Question: I have a event search results page where users can click a "Add to favorites" button.
Clicking the button performs a POST to add the event to the user's favorites. If they search again, they will now see a "Remove from favorites" button instead of an "Add to favorites" button for that event.
Currently in the favorites controller create action I use a respond_to so format.js allows user to stay on that search results page.
But how do I then render the partial for the "Remove from favorites" button, instead of the partial for the "Add to favorites" button.
That way they can click "Remove from favorites" for the item they just favorite if necessary.
Screenshot and code below. Thanks in advance.

-------------- search results item renderer ---------------
'''
<div id="add_remove_favorite" class="user_event_info_container">
<% if (signed_in? && current_user && current_user.id != user_event.user_id) %>
<%= render partial: "shared/add_remove_favorite",
locals: { user_event: user_event } %>
<% end %>
</div>
'''
------------- shared/_add_remove_favorite.html.erb ---------
'''
<% if current_user.following?(user_event) %>
<%= render partial: 'shared/remove_favorite',
locals: { user_event: user_event } %>
<% else %>
<%= render partial: 'shared/add_favorite',
locals: { user_event: user_event } %>
<% end %>
'''
-------------- shared/_add_favorite.html.erb ----------
'''
<%= form_for(current_user.favorites.build(followed_event_id: user_event.id), remote: true) do |f| %>
<div class="hidden"><%= f.hidden_field :followed_event_id %></div>
<%= f.submit "Add to favorites",
class: "info_button_small user_event_summary_item" %>
<% end %>
'''
-------------- shared/_remove_favorite.html.erb ------------
'''
<%= form_for(current_user.favorites.find_by_followed_event_id(user_event),
html: { method: :delete }, remote: true) do |f| %>
<%= f.submit "Remove from favorites", class: "info_inline_control info_button_small user_event_summary_item" %>
<% end %>
'''
-------------- views/create.js.erb ------------
What should go here? I assume this is where I perform the magic.
-------------- views/destroy.js.erb ------------
What should go here? I assume this is where I perform the magic.
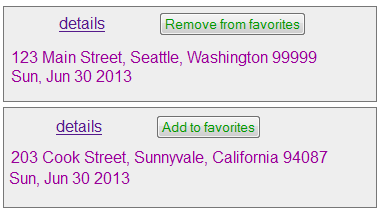
Answer: I solved this, and the following is my working solution, for how to toggle a partial for a button when the button is clicked.
My scenario is a user events application, where the user can search for events matching criteria like dates, title, venue, etc. I have a event search results page where users can click an "Add to favorites" button. When they do that the button should be replaced with a "Remove from favorites" button, in case they changed their mind and don't want that favorite.
My solution uses a respond_to with format.js in the controller action which allows user to stay on that search results page, with no page refresh. Screen shot and only code below.
Hope this helps someone else. Thanks all for your suggestions!

---------- portion of search results item code -----------
'''
<div id="add_remove_favorite">
<% if (signed_in? && current_user && current_user.id != user_event.user_id) %>
<%= render partial: "shared/add_remove_favorite",
locals: { user_event: user_event } %>
<% end %>
</div>
'''
---- partial to decide if "Add to favorites" or "Remove from favorites" should display ----
'''
<% if current_user.following?(user_event) %>
<%= render partial: 'shared/remove_favorite',
locals: { user_event: user_event } %>
<% else %>
<%= render partial: 'shared/add_favorite',
locals: { user_event: user_event } %>
<% end %>
'''
------------ partial for "Add to favorites" button ----------------
'''
<%= form_for(current_user.favorites.build(followed_event_id: user_event.id),
html: { id: "event_number_#{user_event.id}" }, remote: true) do |f| %>
<div class="hidden"><%= f.hidden_field :followed_event_id %></div>
<%= f.submit "Add to favorites %>
<% end %>
'''
------------ partial for "Remove from favorites" button ------------
'''
<%= form_for(current_user.favorites.find_by_followed_event_id(user_event),
html: { id: "event_number_#{user_event.id}", method: :delete }, remote: true) do |f| %>
<%= f.submit "Remove from favorites %>
<% end %>
'''
-------- FavoritesController with create and destroy actions ---------
'''
class FavoritesController < ApplicationController
before_filter :signed_in_user
def create
@user_event = UserEvent.find(params[:favorite][:followed_event_id])
current_user.follow!(@user_event)
respond_to do |format|
format.html { redirect_to user_path(current_user) }
format.js
end
end
def destroy
@user_event = Favorite.find(params[:id]).followed_event
current_user.unfollow!(@user_event)
respond_to do |format|
format.html { redirect_to user_path(current_user) }
format.js
end
end
end
'''
------------- create.js.erb -----------
'''
<% if @current_user.following?(@user_event) %>
$("#event_number_<%= @user_event.id %>").replaceWith('<%= escape_javascript(render(
partial: 'shared/remove_favorite', locals: { user_event: @user_event })) %>');
<% end %>
'''
------------- destroy.js.erb ----------
'''
<% if !@current_user.following?(@user_event) %>
$("#event_number_<%= @user_event.id %>").replaceWith('<%= escape_javascript(render(
partial: 'shared/add_favorite', locals: { user_event: @user_event })) %>');
<% end %>
'''